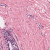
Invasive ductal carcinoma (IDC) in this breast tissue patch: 0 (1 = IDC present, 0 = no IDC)